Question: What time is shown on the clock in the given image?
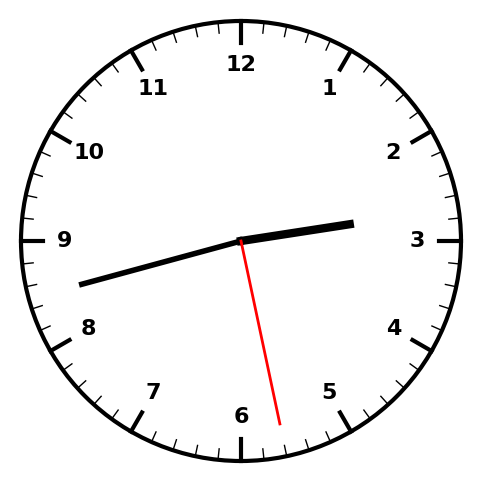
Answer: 02:42:28